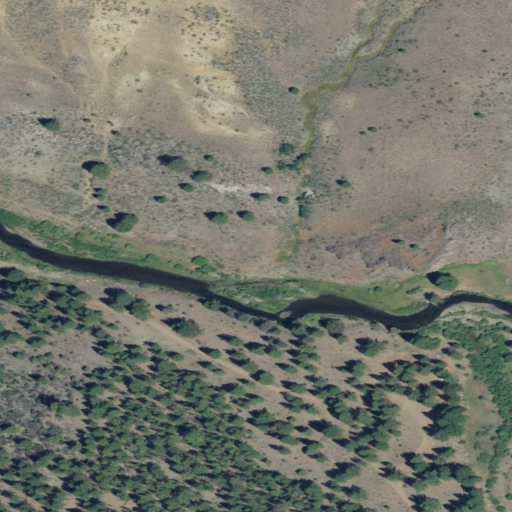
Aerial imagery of valley in Oregon named Myers Canyon containing shrub and evergreen forest